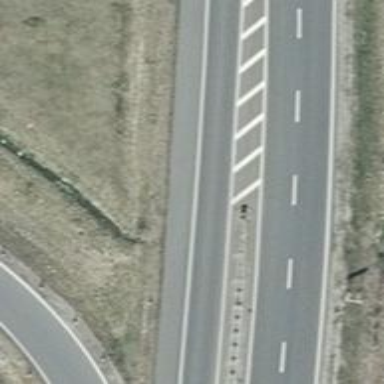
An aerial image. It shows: Asphalt motorway categorized as trunk road.